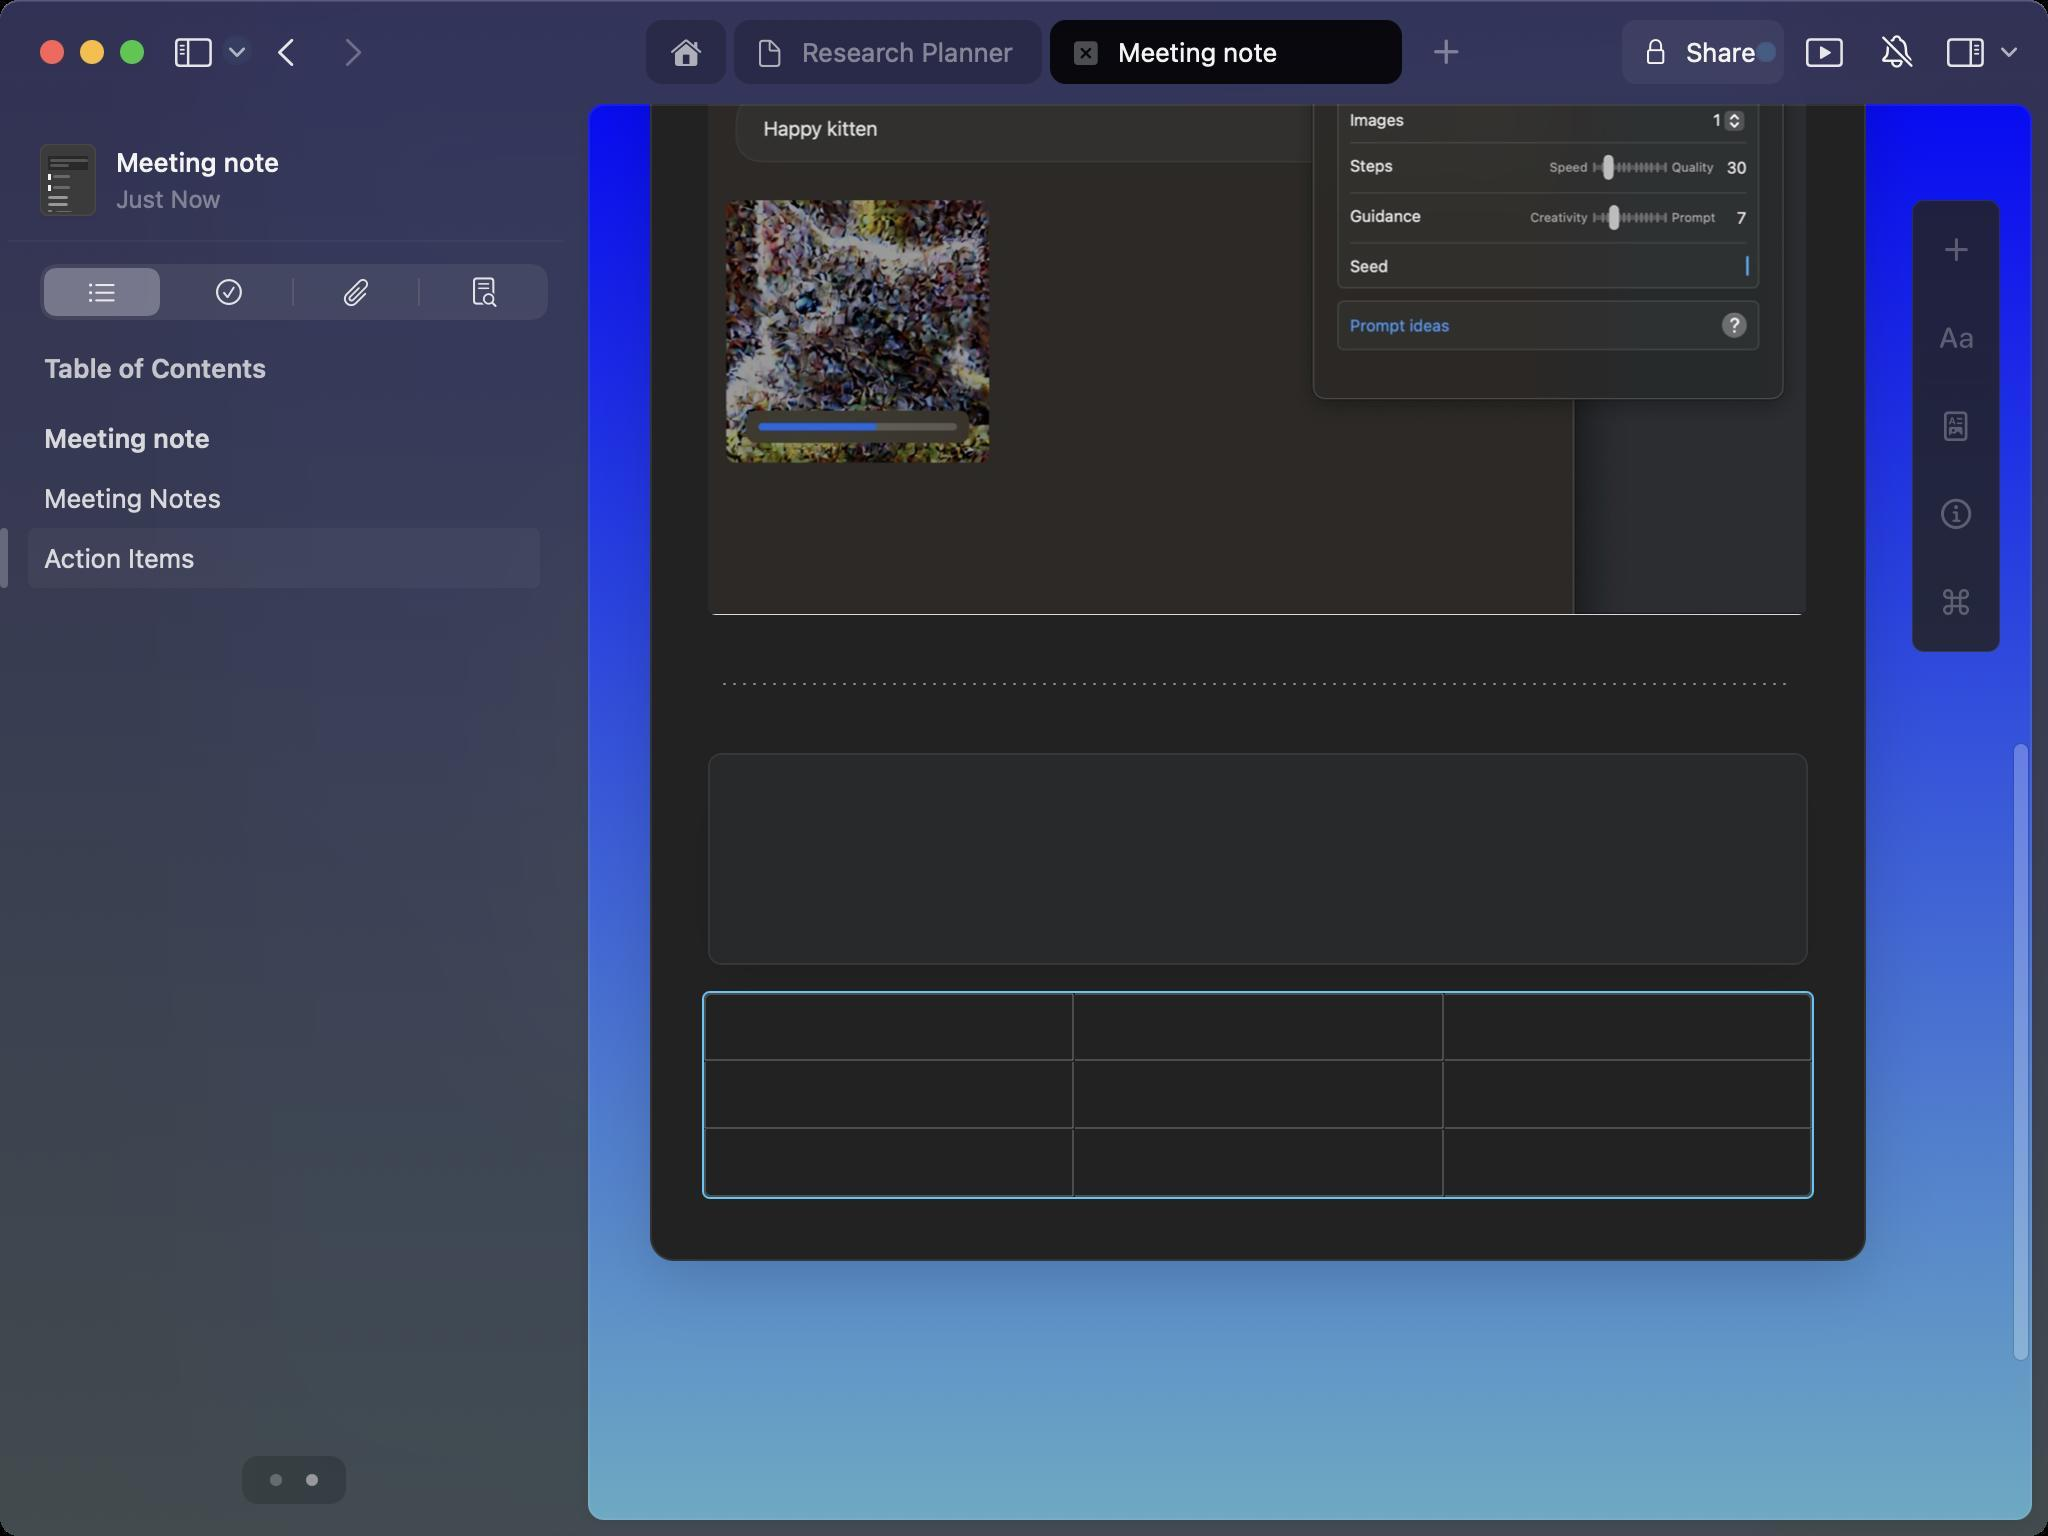
Accessibility tree:
{"name": "Meeting_note", "role": "AXWindow", "description": null, "role_description": "standard window", "value": null, "position": "352.00;95.00", "size": "1024;768", "children": [{"name": null, "role": "AXGroup", "description": null, "role_description": "group", "value": null, "position": "0.00;0.00", "size": "1024;768", "children": [{"name": null, "role": "AXGroup", "description": null, "role_description": "group", "value": null, "position": "0.00;0.00", "size": "1024;768", "children": [{"name": null, "role": "AXButton", "description": null, "role_description": "button", "value": null, "position": "111.00;10.00", "size": "15;32", "children": []}, {"name": null, "role": "AXStaticText", "description": "Research Planner", "role_description": "text", "value": null, "position": "401.00;10.00", "size": "122;32", "children": []}, {"name": null, "role": "AXStaticText", "description": "Meeting note", "role_description": "text", "value": null, "position": "559.00;10.00", "size": "112;32", "children": []}, {"name": null, "role": "AXStaticText", "description": "Share", "role_description": "text", "value": null, "position": "843.00;10.00", "size": "35;32", "children": []}, {"name": null, "role": "AXButton", "description": null, "role_description": "button", "value": null, "position": "997.00;10.00", "size": "15;32", "children": []}, {"name": null, "role": "AXGroup", "description": null, "role_description": "group", "value": null, "position": "294.00;52.00", "size": "722;708", "children": [{"name": null, "role": "AXGroup", "description": null, "role_description": "group", "value": null, "position": "355.00;377.50", "size": "548;104", "children": [{"name": null, "role": "AXGroup", "description": null, "role_description": "group", "value": null, "position": "355.00;377.50", "size": "548;104", "children": [{"name": null, "role": "AXGroup", "description": null, "role_description": "group", "value": null, "position": "355.00;377.00", "size": "548;105", "children": [{"name": null, "role": "AXGroup", "description": null, "role_description": "group", "value": null, "position": "355.00;377.00", "size": "548;105", "children": [{"name": null, "role": "AXWebArea", "description": "Code Editor", "role_description": "AXWebArea", "value": "", "position": "355.00;377.00", "size": "548;105", "children": []}]}]}]}]}]}, {"name": null, "role": "AXStaticText", "description": "Meeting note", "role_description": "text", "value": null, "position": "58.00;73.00", "size": "212;16", "children": []}, {"name": null, "role": "AXStaticText", "description": "Just Now", "role_description": "text", "value": null, "position": "58.00;92.00", "size": "212;15", "children": []}, {"name": null, "role": "AXTabGroup", "description": null, "role_description": "tab group", "value": null, "position": "20.00;132.00", "size": "254;28", "children": [{"name": null, "role": "AXRadioButton", "description": "List", "role_description": "tab", "value": 1, "position": "20.00;132.00", "size": "62;28", "children": []}, {"name": null, "role": "AXRadioButton", "description": "selected", "role_description": "tab", "value": 0, "position": "83.00;132.00", "size": "63;28", "children": []}, {"name": null, "role": "AXRadioButton", "description": "attachements", "role_description": "tab", "value": 0, "position": "147.00;132.00", "size": "62;28", "children": []}, {"name": null, "role": "AXRadioButton", "description": "search document", "role_description": "tab", "value": 0, "position": "210.00;132.00", "size": "64;28", "children": []}]}, {"name": null, "role": "AXStaticText", "description": "Table of Contents", "role_description": "text", "value": null, "position": "22.00;176.00", "size": "256;16", "children": []}, {"name": null, "role": "AXStaticText", "description": "Meeting note", "role_description": "text", "value": null, "position": "22.00;204.00", "size": "232;30", "children": []}, {"name": null, "role": "AXStaticText", "description": "Meeting Notes", "role_description": "text", "value": null, "position": "22.00;234.00", "size": "232;30", "children": []}, {"name": null, "role": "AXStaticText", "description": "Action Items", "role_description": "text", "value": null, "position": "22.00;264.00", "size": "232;30", "children": []}]}]}, {"name": null, "role": "AXToolbar", "description": null, "role_description": "toolbar", "value": null, "position": "0.00;0.00", "size": "1024;52", "children": []}, {"name": null, "role": "AXButton", "description": null, "role_description": "close button", "value": null, "position": "19.00;18.00", "size": "14;16", "children": []}, {"name": null, "role": "AXButton", "description": null, "role_description": "full screen button", "value": null, "position": "59.00;18.00", "size": "14;16", "children": [{"name": null, "role": "AXGroup", "description": null, "role_description": "group", "value": null, "position": "59.00;18.00", "size": "14;16", "children": [{"name": null, "role": "AXGroup", "description": null, "role_description": "group", "value": null, "position": "59.00;18.00", "size": "14;16", "children": []}]}]}, {"name": null, "role": "AXButton", "description": null, "role_description": "minimize button", "value": null, "position": "39.00;18.00", "size": "14;16", "children": []}]}